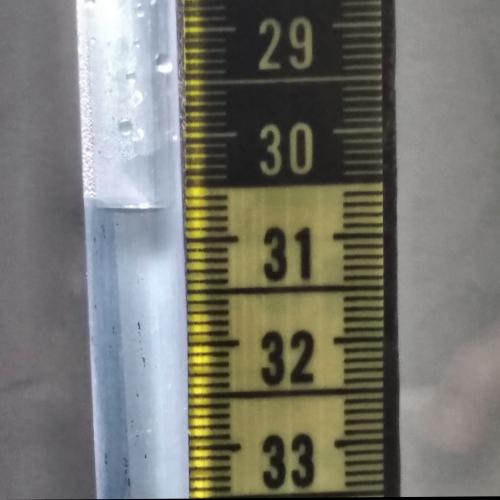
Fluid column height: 30.7 cm